Question: Is there any way to make this text selection effect easily with a library in Javascript? It is very well done and I'd like to mirror this look.
Wondering if anyone had done something similar or seen it done before and if they could provide any guidance. Thanks!

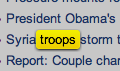
Answer: - <URL>
The style is quite similar to the Safari implementation.